Interaction volume radius: 5 \u00c5
Interaction volume height: 15 \u00c5
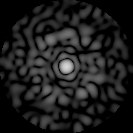
Disorder parameter: 0.8212